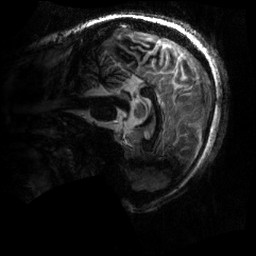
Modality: MP2RAGE
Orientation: sagittal
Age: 20
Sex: male
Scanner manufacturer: siemens
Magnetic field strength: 6.98 T
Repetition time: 6 s
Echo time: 0.00283 s